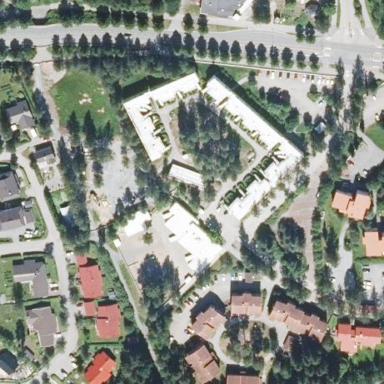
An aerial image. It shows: Kindergarten.